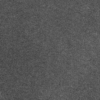
Label: dusty